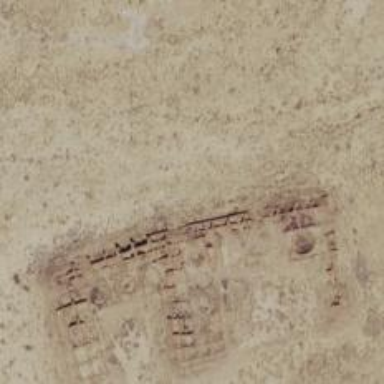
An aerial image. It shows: Archaeological site with historical significance.